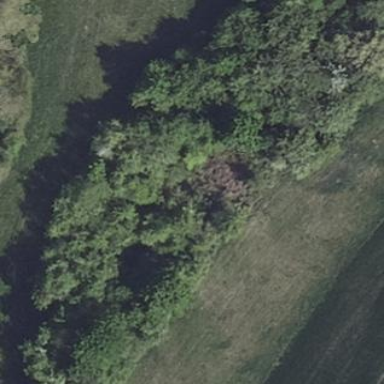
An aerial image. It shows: Patch of scrub vegetation.